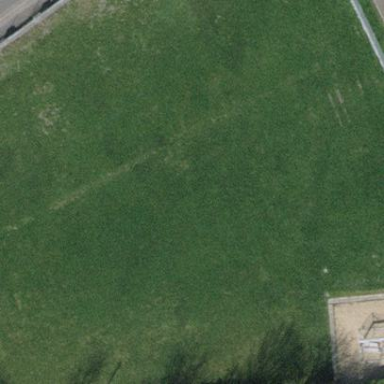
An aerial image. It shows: Grassy pitch for various sports activities.